Field crop: maize
Growth stage: 2
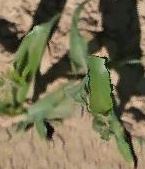
Species: maize